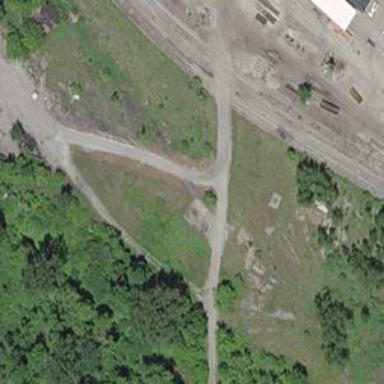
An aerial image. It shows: Abandoned railway yard.